Question: I have seen all the 9 tables related to a forum <URL>. A screenshot of the relevant part of the diagram is as follows.
I tried to google it, but could not find a list of columns in the tables.

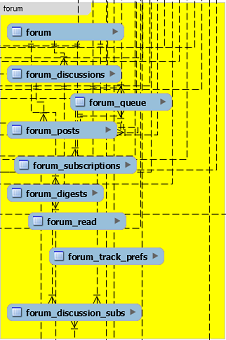
Answer: Download and install MySql Workbench
<URL>
Then download the latest database schema from here
<URL>